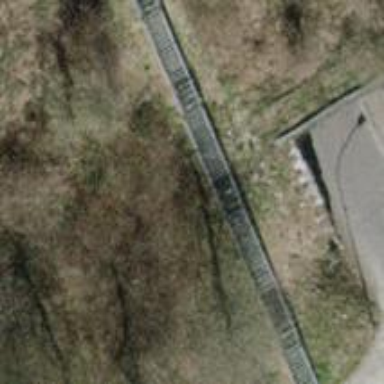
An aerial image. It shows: Set of steps on the road.